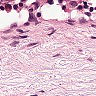
Metastatic tissue present: no